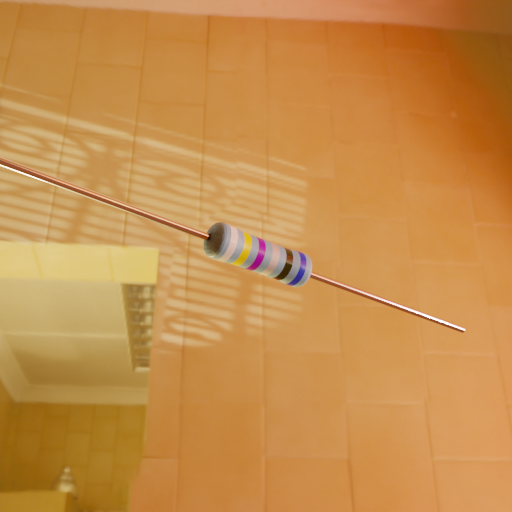
Resistor colour bands (in order): white, yellow, violet, silver, black, blue